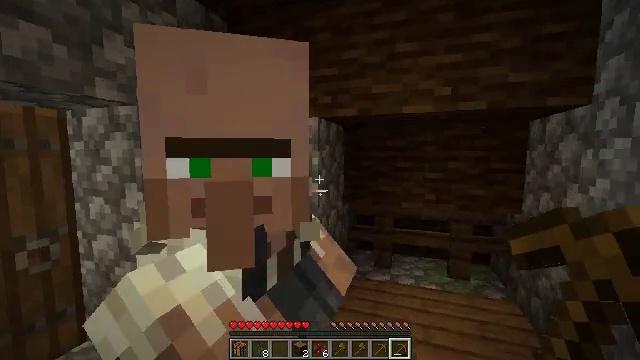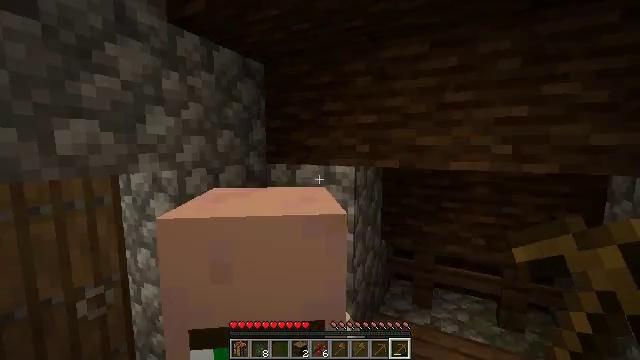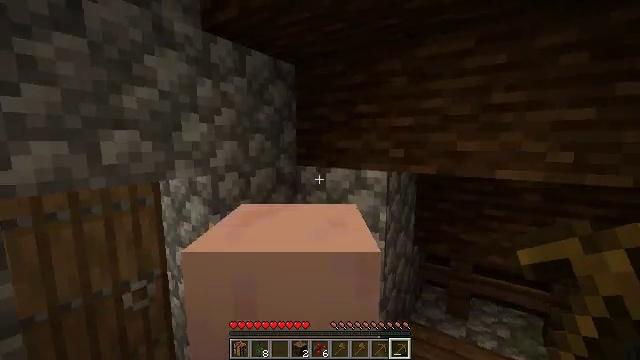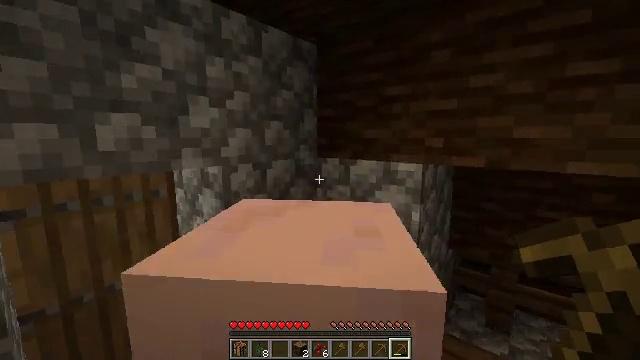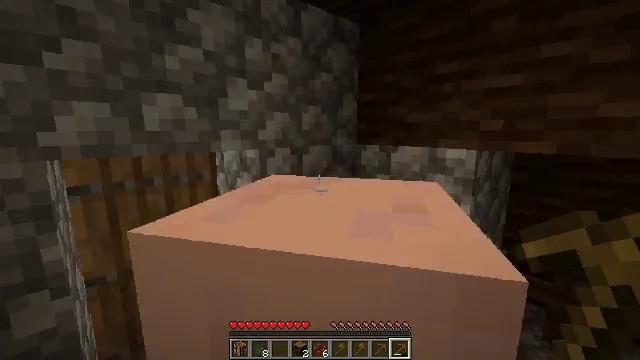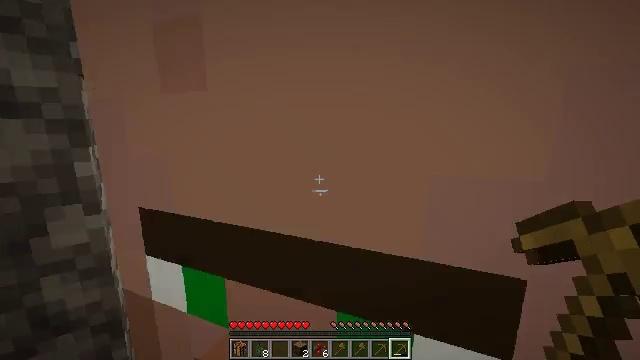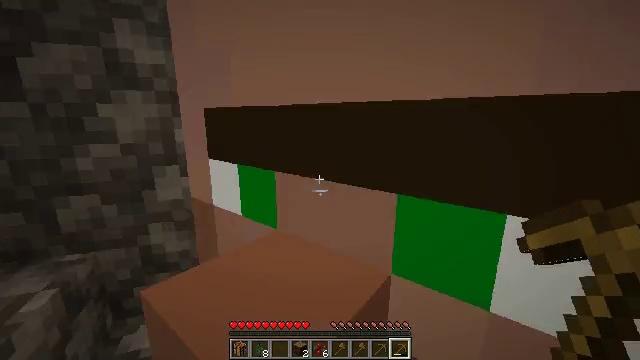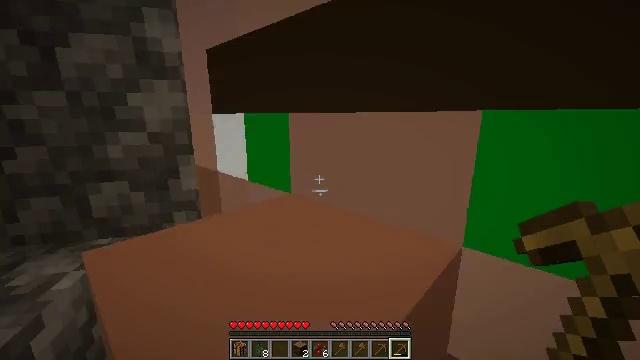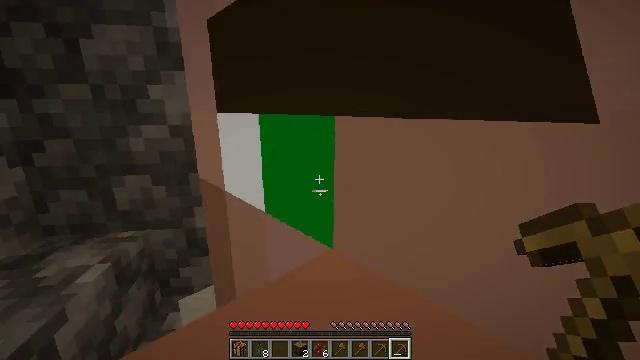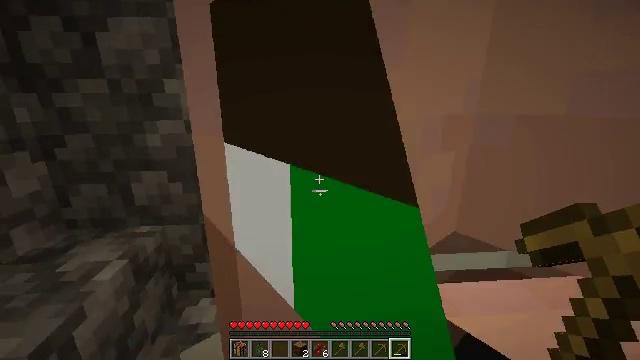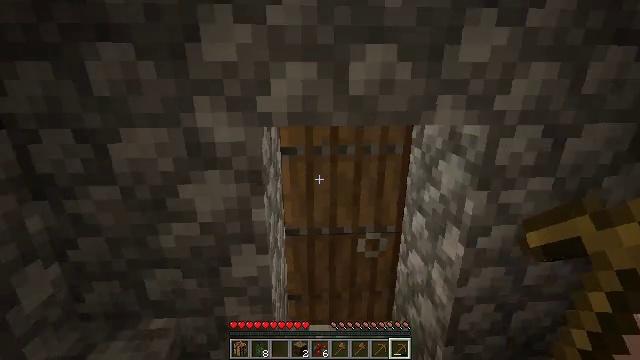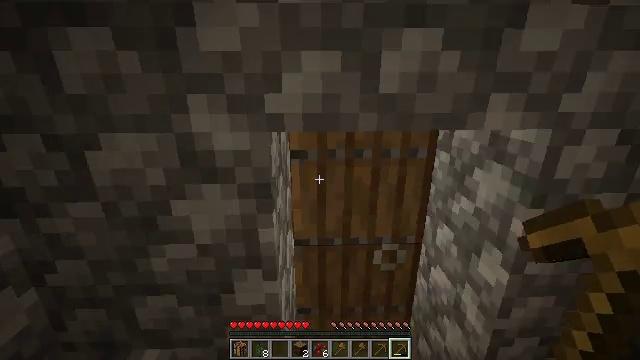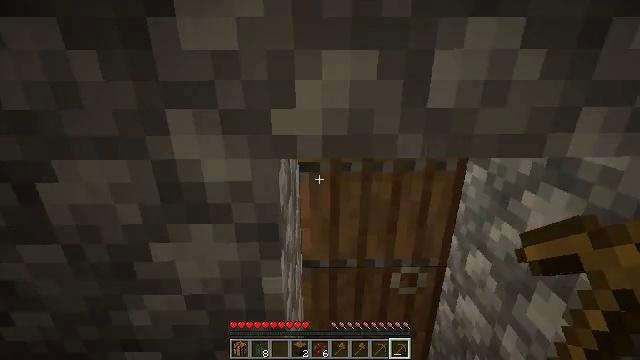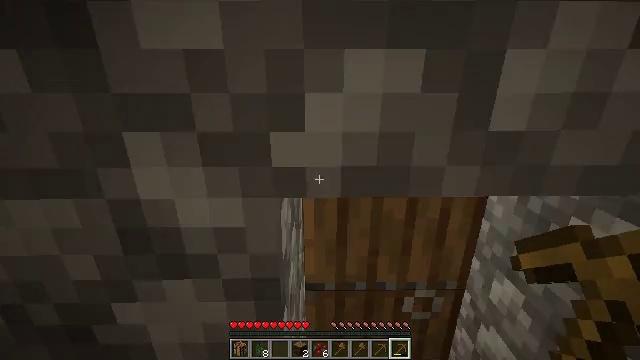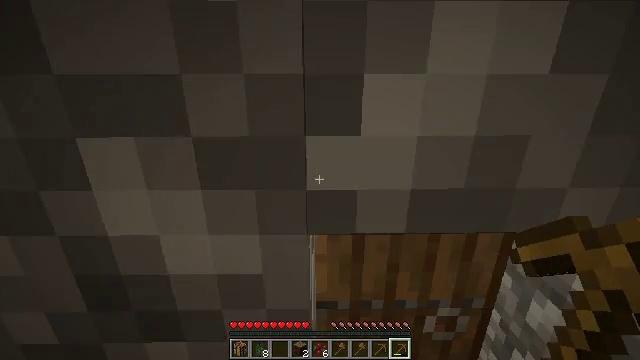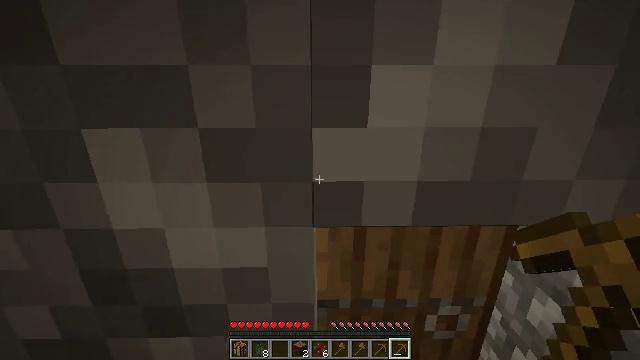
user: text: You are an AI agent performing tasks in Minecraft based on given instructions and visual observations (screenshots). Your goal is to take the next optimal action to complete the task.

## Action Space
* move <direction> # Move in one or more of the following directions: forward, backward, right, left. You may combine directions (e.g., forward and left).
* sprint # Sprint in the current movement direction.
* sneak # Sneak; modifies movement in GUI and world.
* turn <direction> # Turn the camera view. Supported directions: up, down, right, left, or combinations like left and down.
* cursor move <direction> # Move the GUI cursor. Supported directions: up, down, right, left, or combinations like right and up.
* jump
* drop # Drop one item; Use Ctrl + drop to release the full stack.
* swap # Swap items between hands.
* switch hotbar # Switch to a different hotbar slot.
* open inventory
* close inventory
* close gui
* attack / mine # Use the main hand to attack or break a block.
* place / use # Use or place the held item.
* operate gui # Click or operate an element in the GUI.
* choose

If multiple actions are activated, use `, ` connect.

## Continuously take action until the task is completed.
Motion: motion action
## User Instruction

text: Destroy the spruce leaves to get sticks and saplings.
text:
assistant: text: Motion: move forward, turn left and down
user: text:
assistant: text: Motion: move forward, turn left and down
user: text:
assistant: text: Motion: move forward, turn left and down
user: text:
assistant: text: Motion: move forward, turn left and down
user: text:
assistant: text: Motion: move forward, turn left and down
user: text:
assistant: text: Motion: move forward, turn left and down
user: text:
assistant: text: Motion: move forward, turn left
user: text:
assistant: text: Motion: move forward, turn left and down
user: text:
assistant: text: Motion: move forward, turn left and down
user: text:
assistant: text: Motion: move forward, turn left and down
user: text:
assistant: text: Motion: move forward, turn left
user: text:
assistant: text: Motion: move forward, turn left
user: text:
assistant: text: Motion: move forward
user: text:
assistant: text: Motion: no_op
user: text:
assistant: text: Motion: use / place
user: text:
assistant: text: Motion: use / place
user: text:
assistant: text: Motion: use / place
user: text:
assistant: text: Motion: move forward, use / place
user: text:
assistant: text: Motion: move forward
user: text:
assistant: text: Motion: move forward, turn right
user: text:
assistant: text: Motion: move forward and move right, turn right and down
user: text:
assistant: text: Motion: move forward and move right
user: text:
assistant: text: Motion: move right
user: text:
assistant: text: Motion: no_op
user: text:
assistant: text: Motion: turn left and down, use / place
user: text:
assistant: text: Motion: turn left and down, use / place
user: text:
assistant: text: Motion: turn left and down, use / place
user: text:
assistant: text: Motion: turn down
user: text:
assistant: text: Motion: turn down
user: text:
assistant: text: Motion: no_op